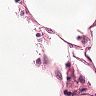
Metastatic tissue present: no